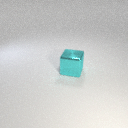
large cyan metal cube